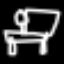
Label: chair